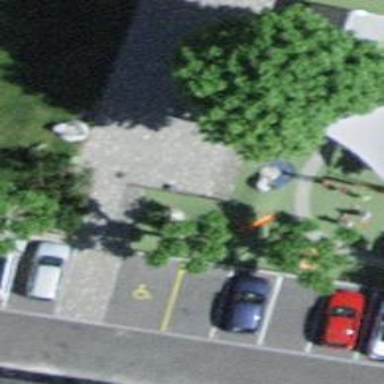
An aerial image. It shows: Playground with compacted surface.